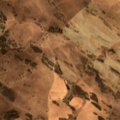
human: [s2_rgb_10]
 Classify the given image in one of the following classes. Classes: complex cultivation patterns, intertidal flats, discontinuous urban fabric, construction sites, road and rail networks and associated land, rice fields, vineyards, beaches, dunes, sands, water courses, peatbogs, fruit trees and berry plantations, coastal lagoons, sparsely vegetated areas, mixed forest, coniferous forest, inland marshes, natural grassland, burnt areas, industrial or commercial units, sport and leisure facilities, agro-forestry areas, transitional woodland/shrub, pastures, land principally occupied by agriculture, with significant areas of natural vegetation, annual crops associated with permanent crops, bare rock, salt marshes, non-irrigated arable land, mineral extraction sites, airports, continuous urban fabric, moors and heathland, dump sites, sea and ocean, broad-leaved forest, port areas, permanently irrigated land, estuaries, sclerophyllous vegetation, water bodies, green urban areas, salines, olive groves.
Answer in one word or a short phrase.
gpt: non-irrigated arable land, land principally occupied by agriculture, with significant areas of natural vegetation